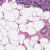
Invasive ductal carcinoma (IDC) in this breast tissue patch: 0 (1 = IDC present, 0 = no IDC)